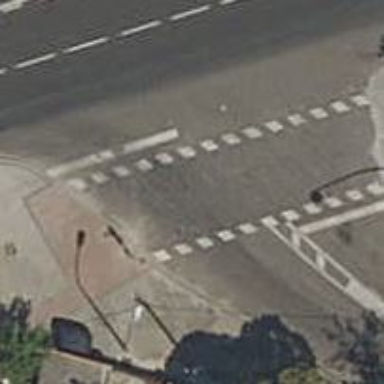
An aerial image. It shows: Road crossing with traffic signals.